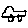
Label: car